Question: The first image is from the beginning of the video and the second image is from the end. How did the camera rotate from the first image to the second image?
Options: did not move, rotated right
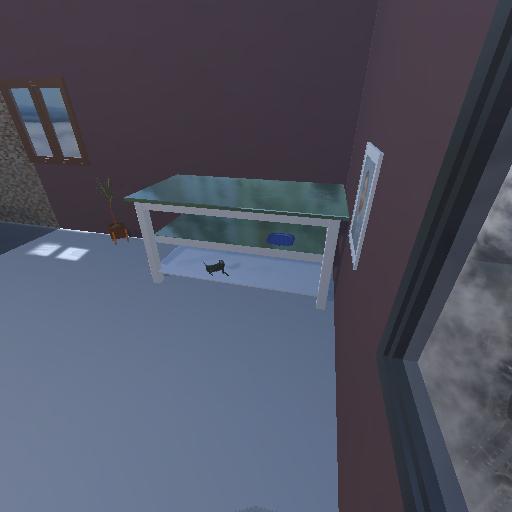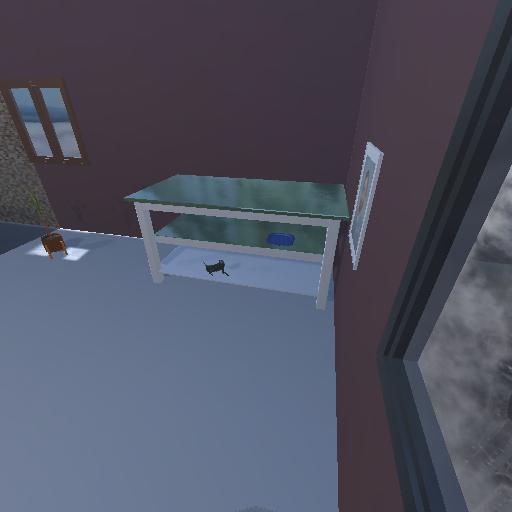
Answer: did not move